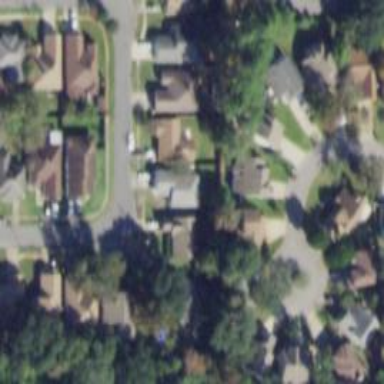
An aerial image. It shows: Single-family residential area.